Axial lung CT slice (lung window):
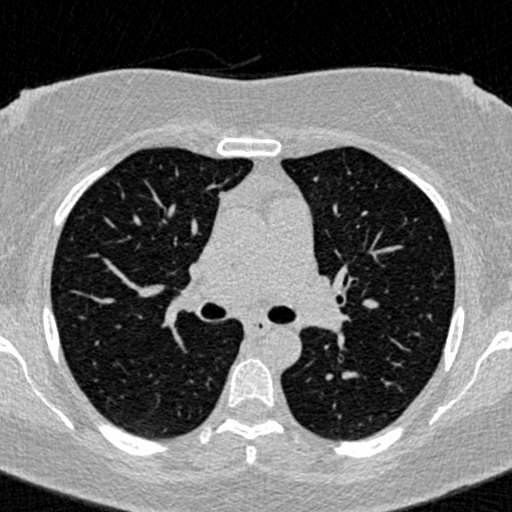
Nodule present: no